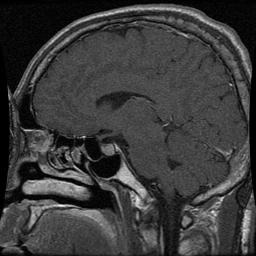
Label: pituitary